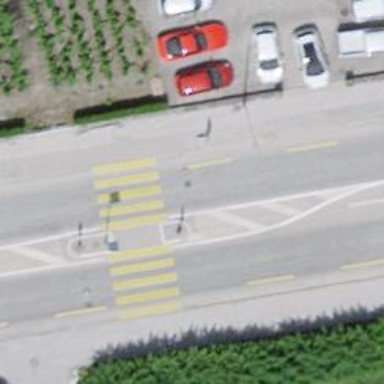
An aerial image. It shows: Marked footway crossing with island in the middle.